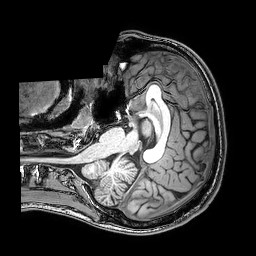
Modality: T1w
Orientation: axial
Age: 23
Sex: male
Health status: healthy